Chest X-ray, PA view. Patient: 67 years old, sex M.
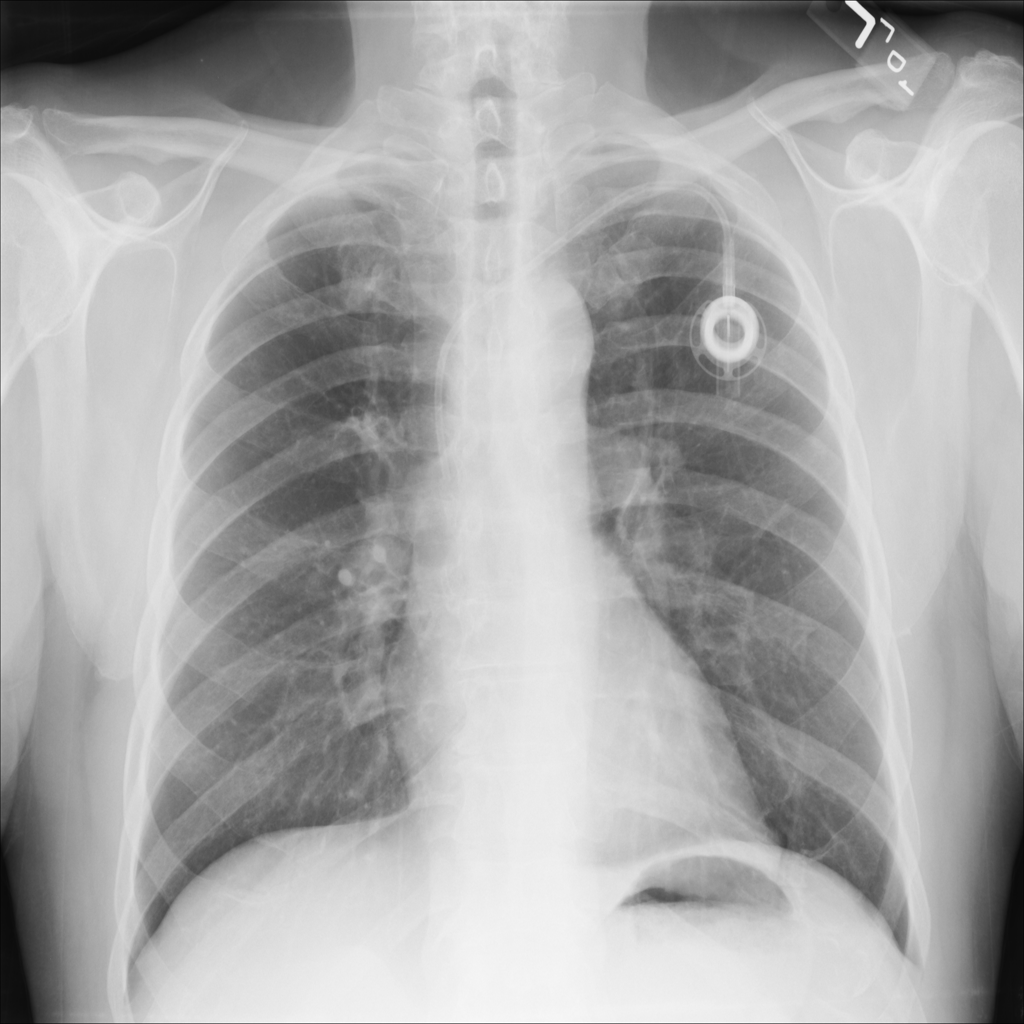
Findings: No Finding